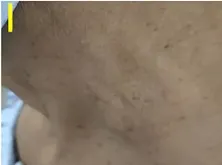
CECT and Macroscopy for Case 3-5. (I) Neck tumor disappeared after immunotherapy in case 4.
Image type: medical_photograph (skin_photograph)